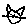
Label: cat